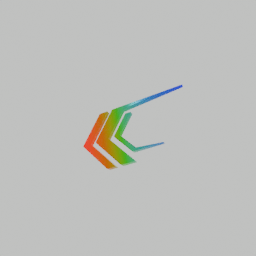
Label: decoration